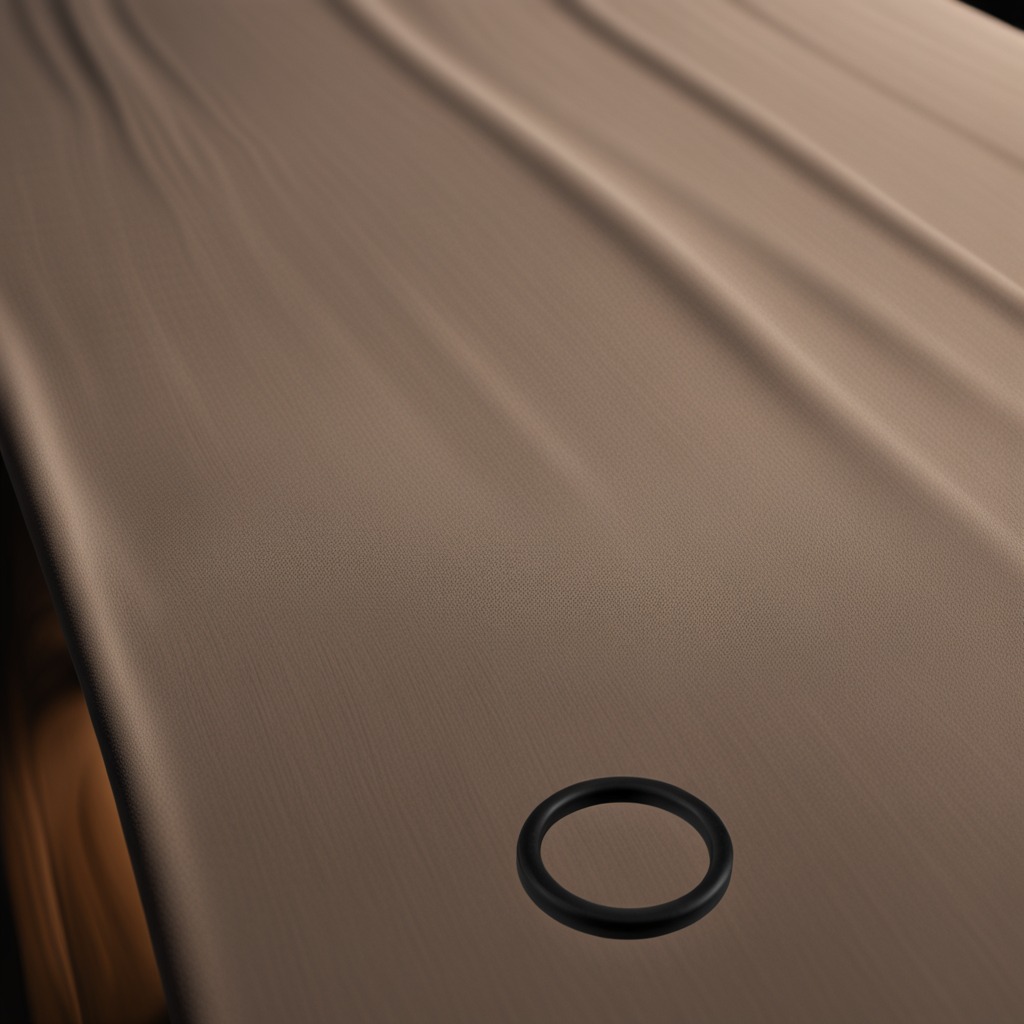
A rubber O-ring lies on the wooden table.